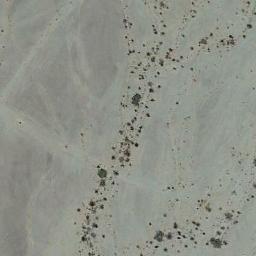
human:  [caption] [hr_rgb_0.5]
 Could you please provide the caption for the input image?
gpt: Chaparral is sparsely distributed in strips on the sand .

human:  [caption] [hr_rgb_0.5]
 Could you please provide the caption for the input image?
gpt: The chaparral is consist of some green bushes in the bare land .

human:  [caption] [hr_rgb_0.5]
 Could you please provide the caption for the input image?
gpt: There are clusters of lush trees in the desert .

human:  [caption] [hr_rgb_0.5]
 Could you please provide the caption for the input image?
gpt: Some sparse chaparrals grow in the desert and the dry river channel beside .

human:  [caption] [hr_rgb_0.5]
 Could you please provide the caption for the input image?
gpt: The chaparral is scattered and sparse .